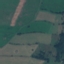
Land use / land cover: Pasture